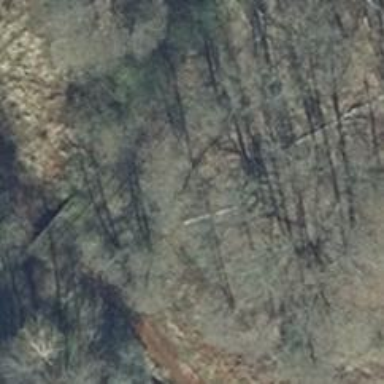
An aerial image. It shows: Disused railway bridge.